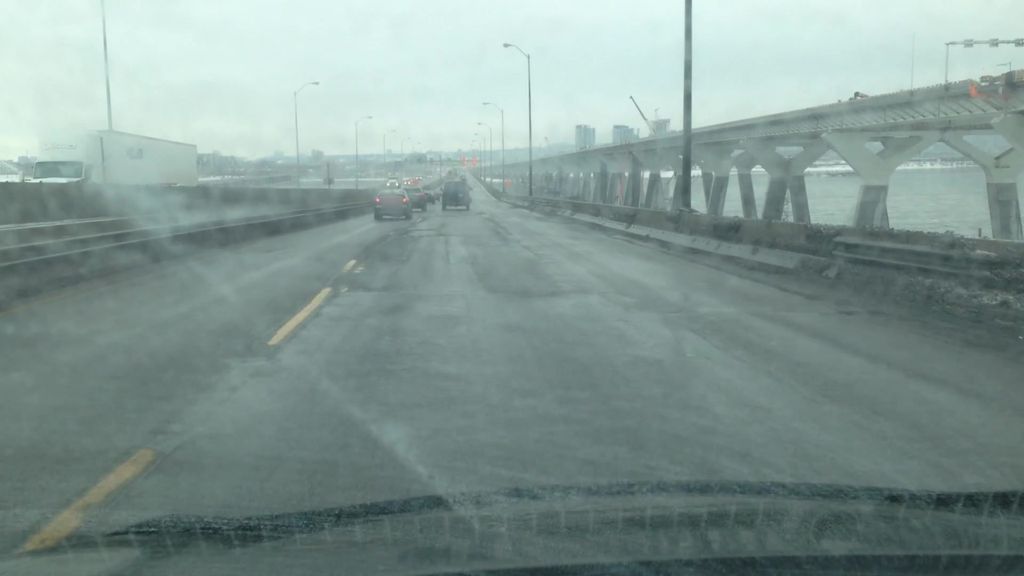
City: montreal